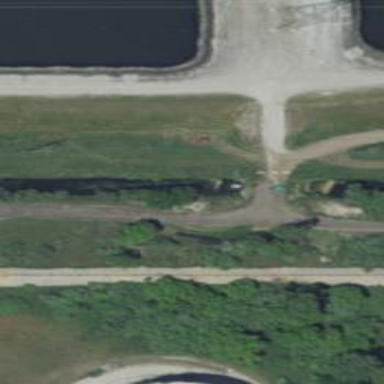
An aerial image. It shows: Culvert underpass for canal.